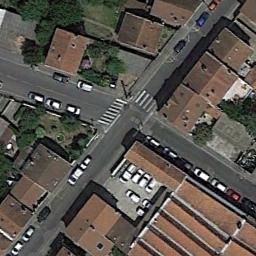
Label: intersection